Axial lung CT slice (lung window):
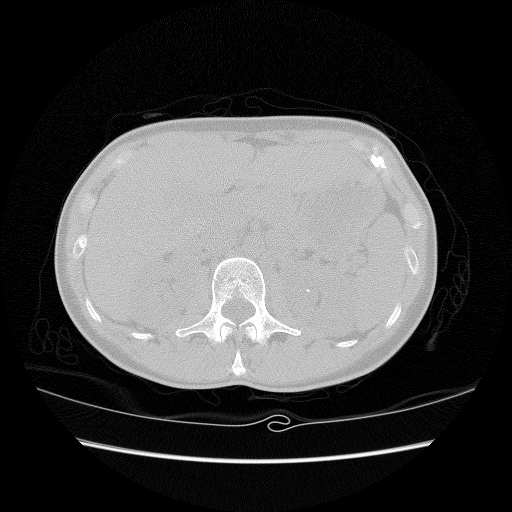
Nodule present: no